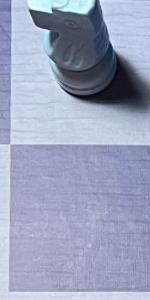
Label: Empty